Chest X-ray. View position: AP
Patient age: 47
Patient sex: M
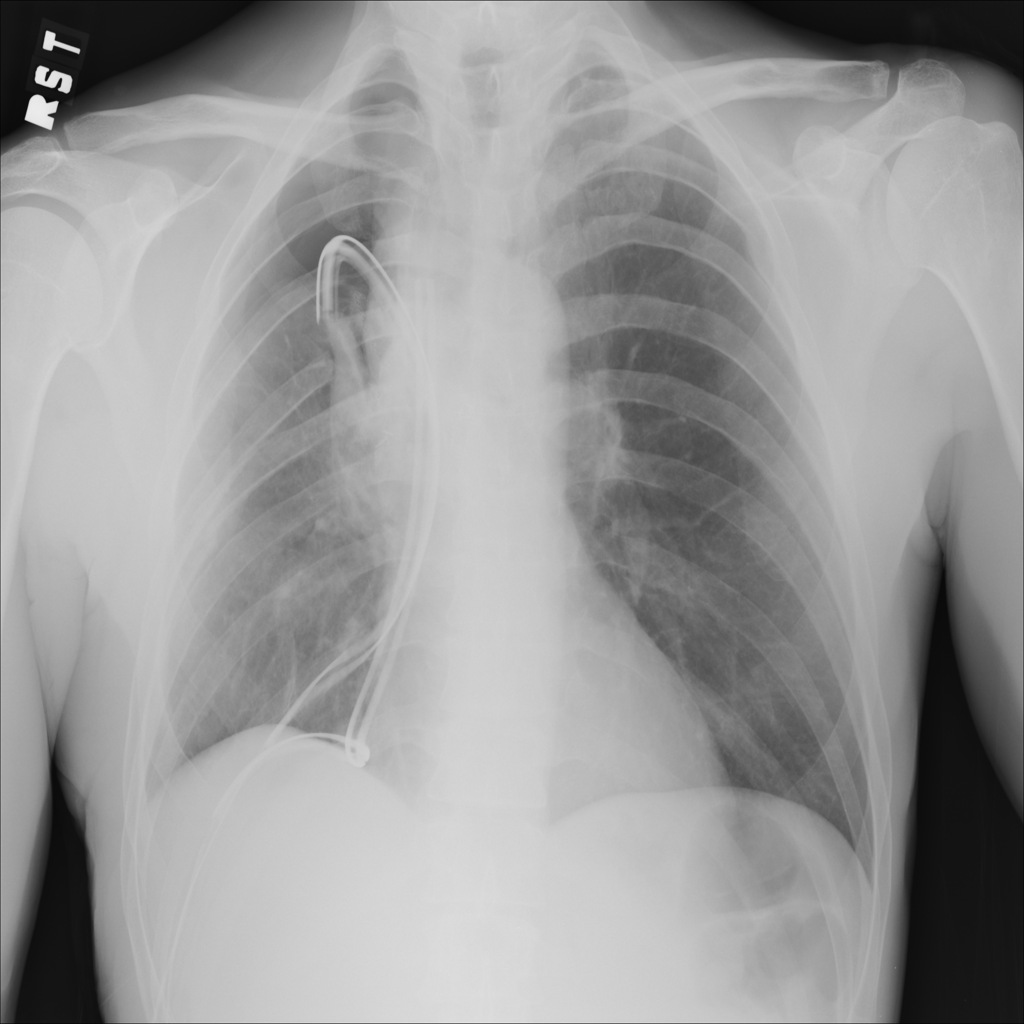
Finding: Pneumothorax